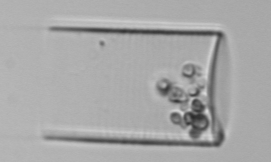
Label: Guinardia_flaccida